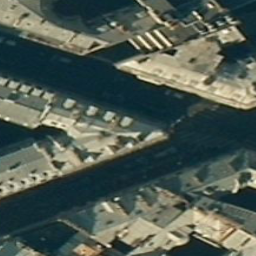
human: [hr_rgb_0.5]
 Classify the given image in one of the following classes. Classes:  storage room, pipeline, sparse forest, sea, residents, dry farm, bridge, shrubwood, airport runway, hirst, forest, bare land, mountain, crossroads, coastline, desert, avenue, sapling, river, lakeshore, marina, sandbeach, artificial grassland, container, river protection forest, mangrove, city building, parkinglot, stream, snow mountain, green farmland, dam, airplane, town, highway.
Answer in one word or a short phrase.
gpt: city building